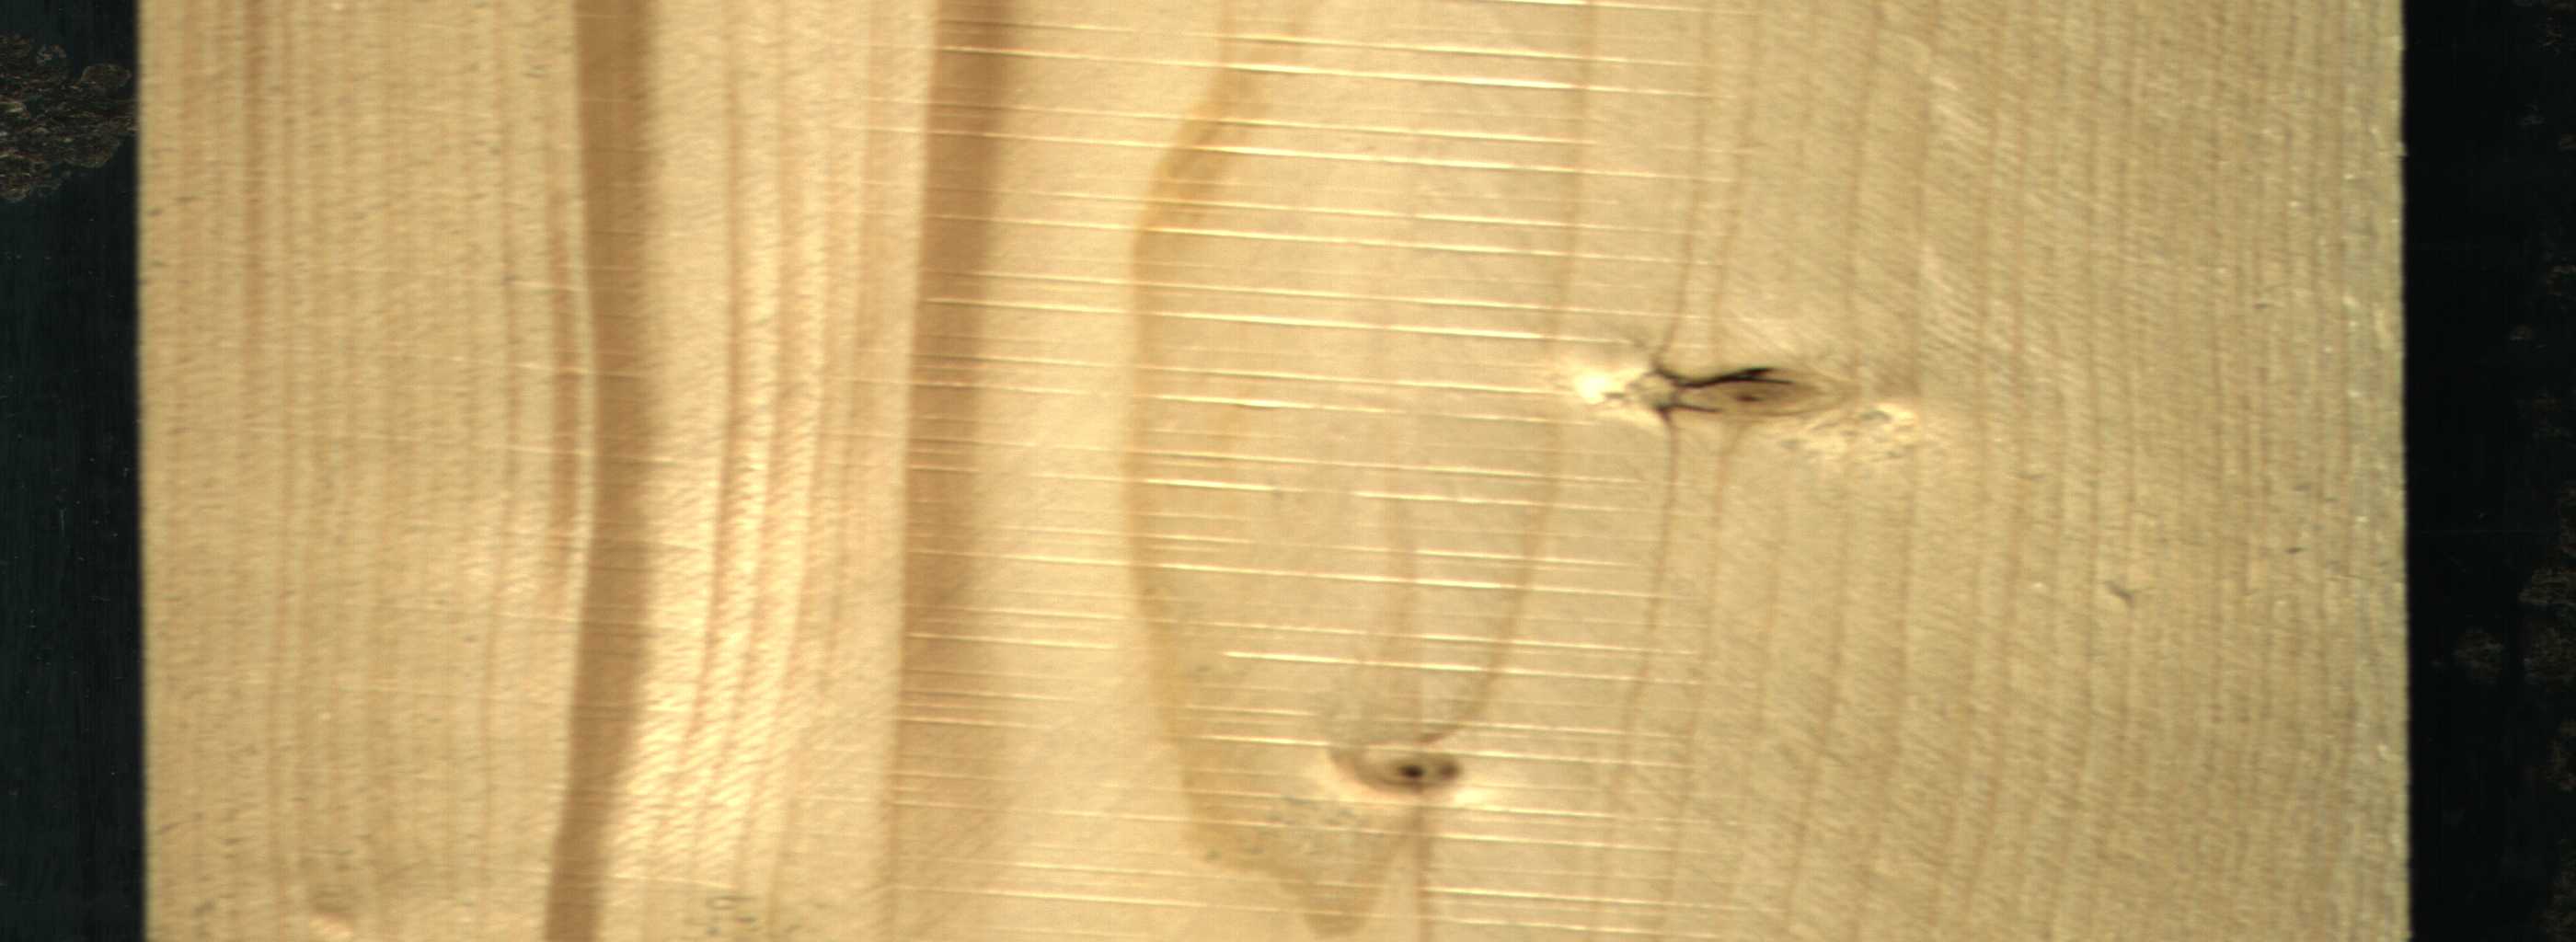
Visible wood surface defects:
Quartzity
Dead_Knot
Live_Knot